Question: I have a query which compares data in two tables:
'''
SELECT DISTINCT
MT.Column1,
MT.Column2,
MT.Column5,
MT.Column7,
MT.Column9
FROM tblMyTable MT
WHERE
EntryDate >= @StartDate AND EntryDate <= @EndDate AND
NOT EXISTS (
SELECT ID FROM tblOtherTable
WHERE SomeString LIKE
'X' + CAST(MT.Column1 AS VARCHAR(16)) +
'Y' + CAST(MT.Column3 AS VARCHAR(16)) +
'Z' + CAST(MT.Column4 AS VARCHAR(16)) + '%'
)
'''
It works OK. But when I'm trying to use CAST(var AS NVARCHAR), the query executes over 10 minutes and doesn't seem to finish in the nearest future. But when I change to CAST(var AS VARCHAR) as above, the query finishes in 2-3 seconds.
CASTed columns are defined as:
- - -
but in fact all contain ONLY numbers, 9-15 digits in length
I wonder what could be the reason for such performance loss?
Execution plan shows the folowing:

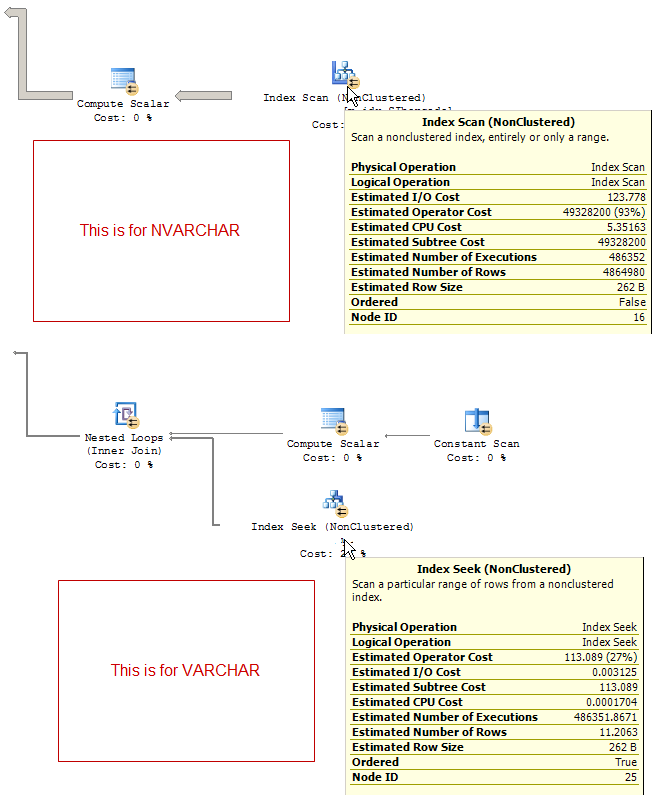
Answer: The nvarchar data type has a higher data type precedence. So with the nvarchar CAST, the indexed column must first be converted to nvarchar and the index cannot be used for the more efficient seek as a result.
The indexed column is already varchar so no column converstion is needed in that case. The index can be used for the more efficient seek data access path in the execution plan.
This behavior is known as a sargable. See <URL>.